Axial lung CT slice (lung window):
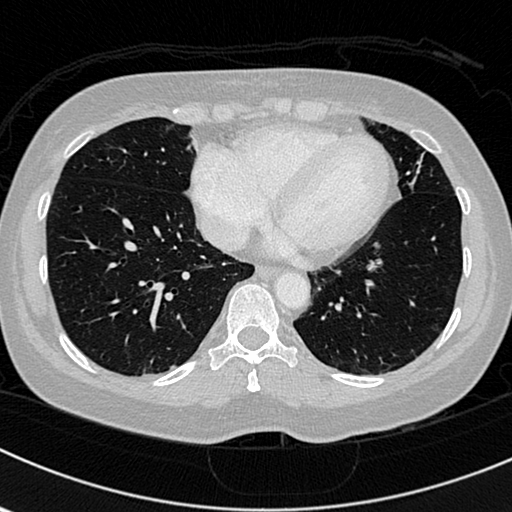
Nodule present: no